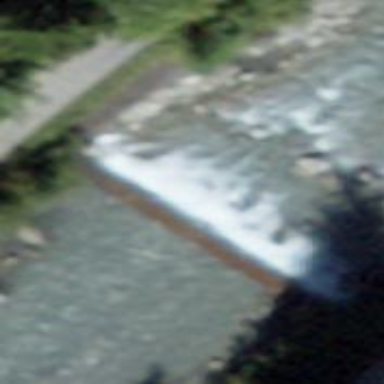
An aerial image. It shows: Weir along the waterway.